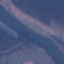
Land use / land cover: River